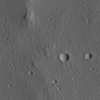
Atmospheric dust classification: not_dusty